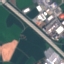
Land use / land cover: Highway